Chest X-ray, AP view. Patient: 77 years old, sex F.
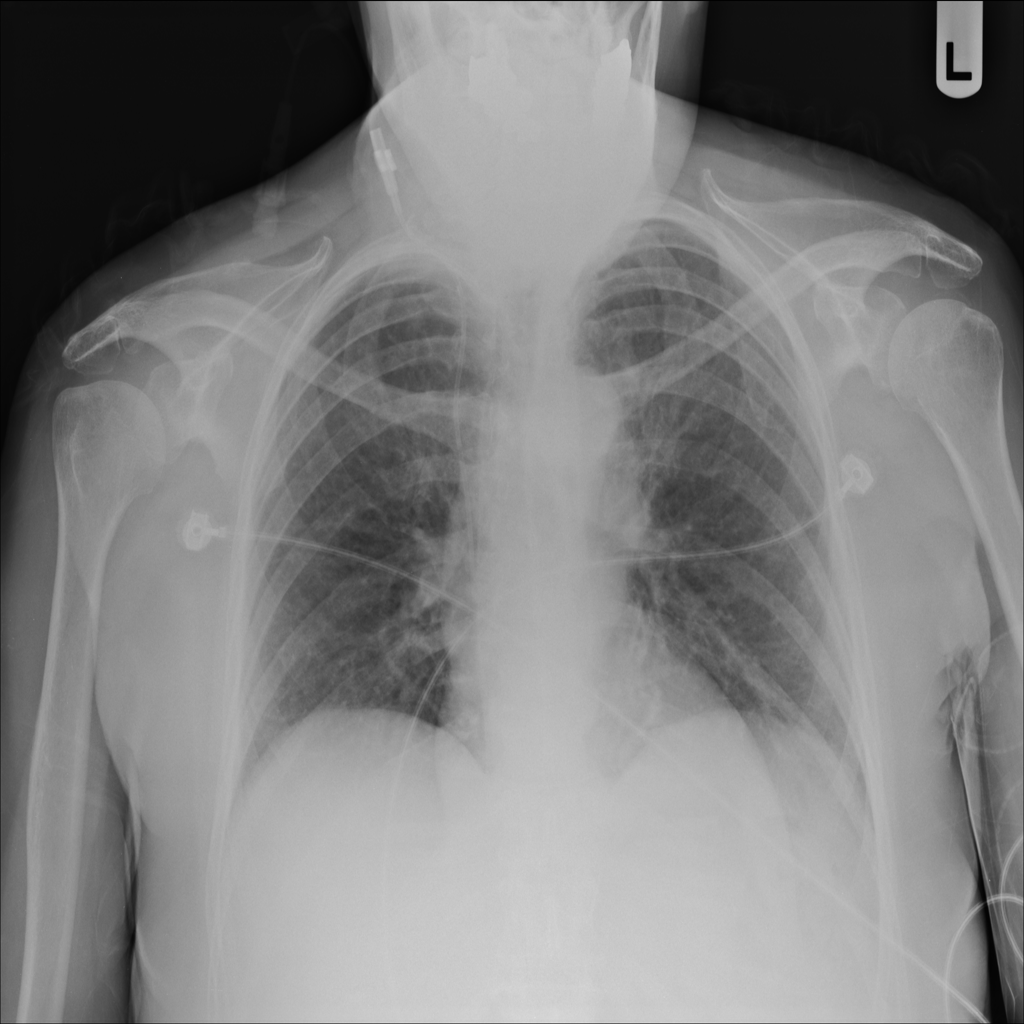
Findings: No Finding